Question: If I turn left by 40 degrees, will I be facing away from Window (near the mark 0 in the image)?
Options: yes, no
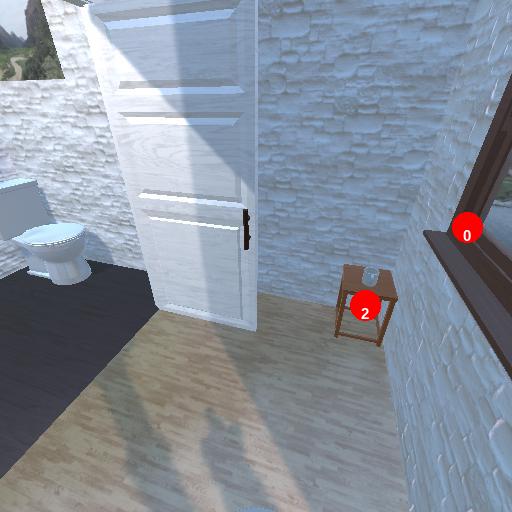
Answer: yes